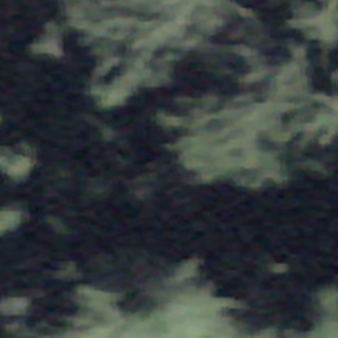
Label: other